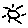
Label: sun